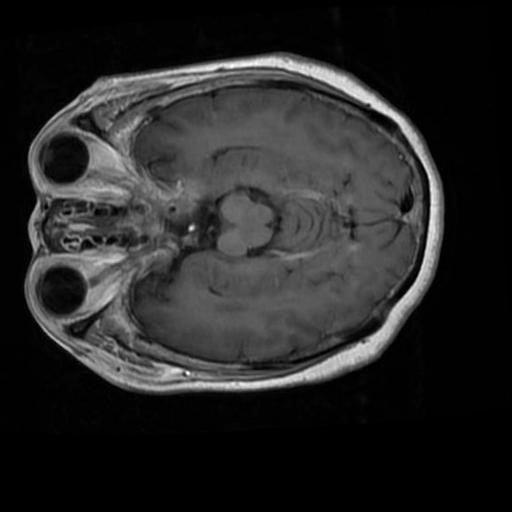
Label: brain_menin